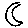
Label: moon